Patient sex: F
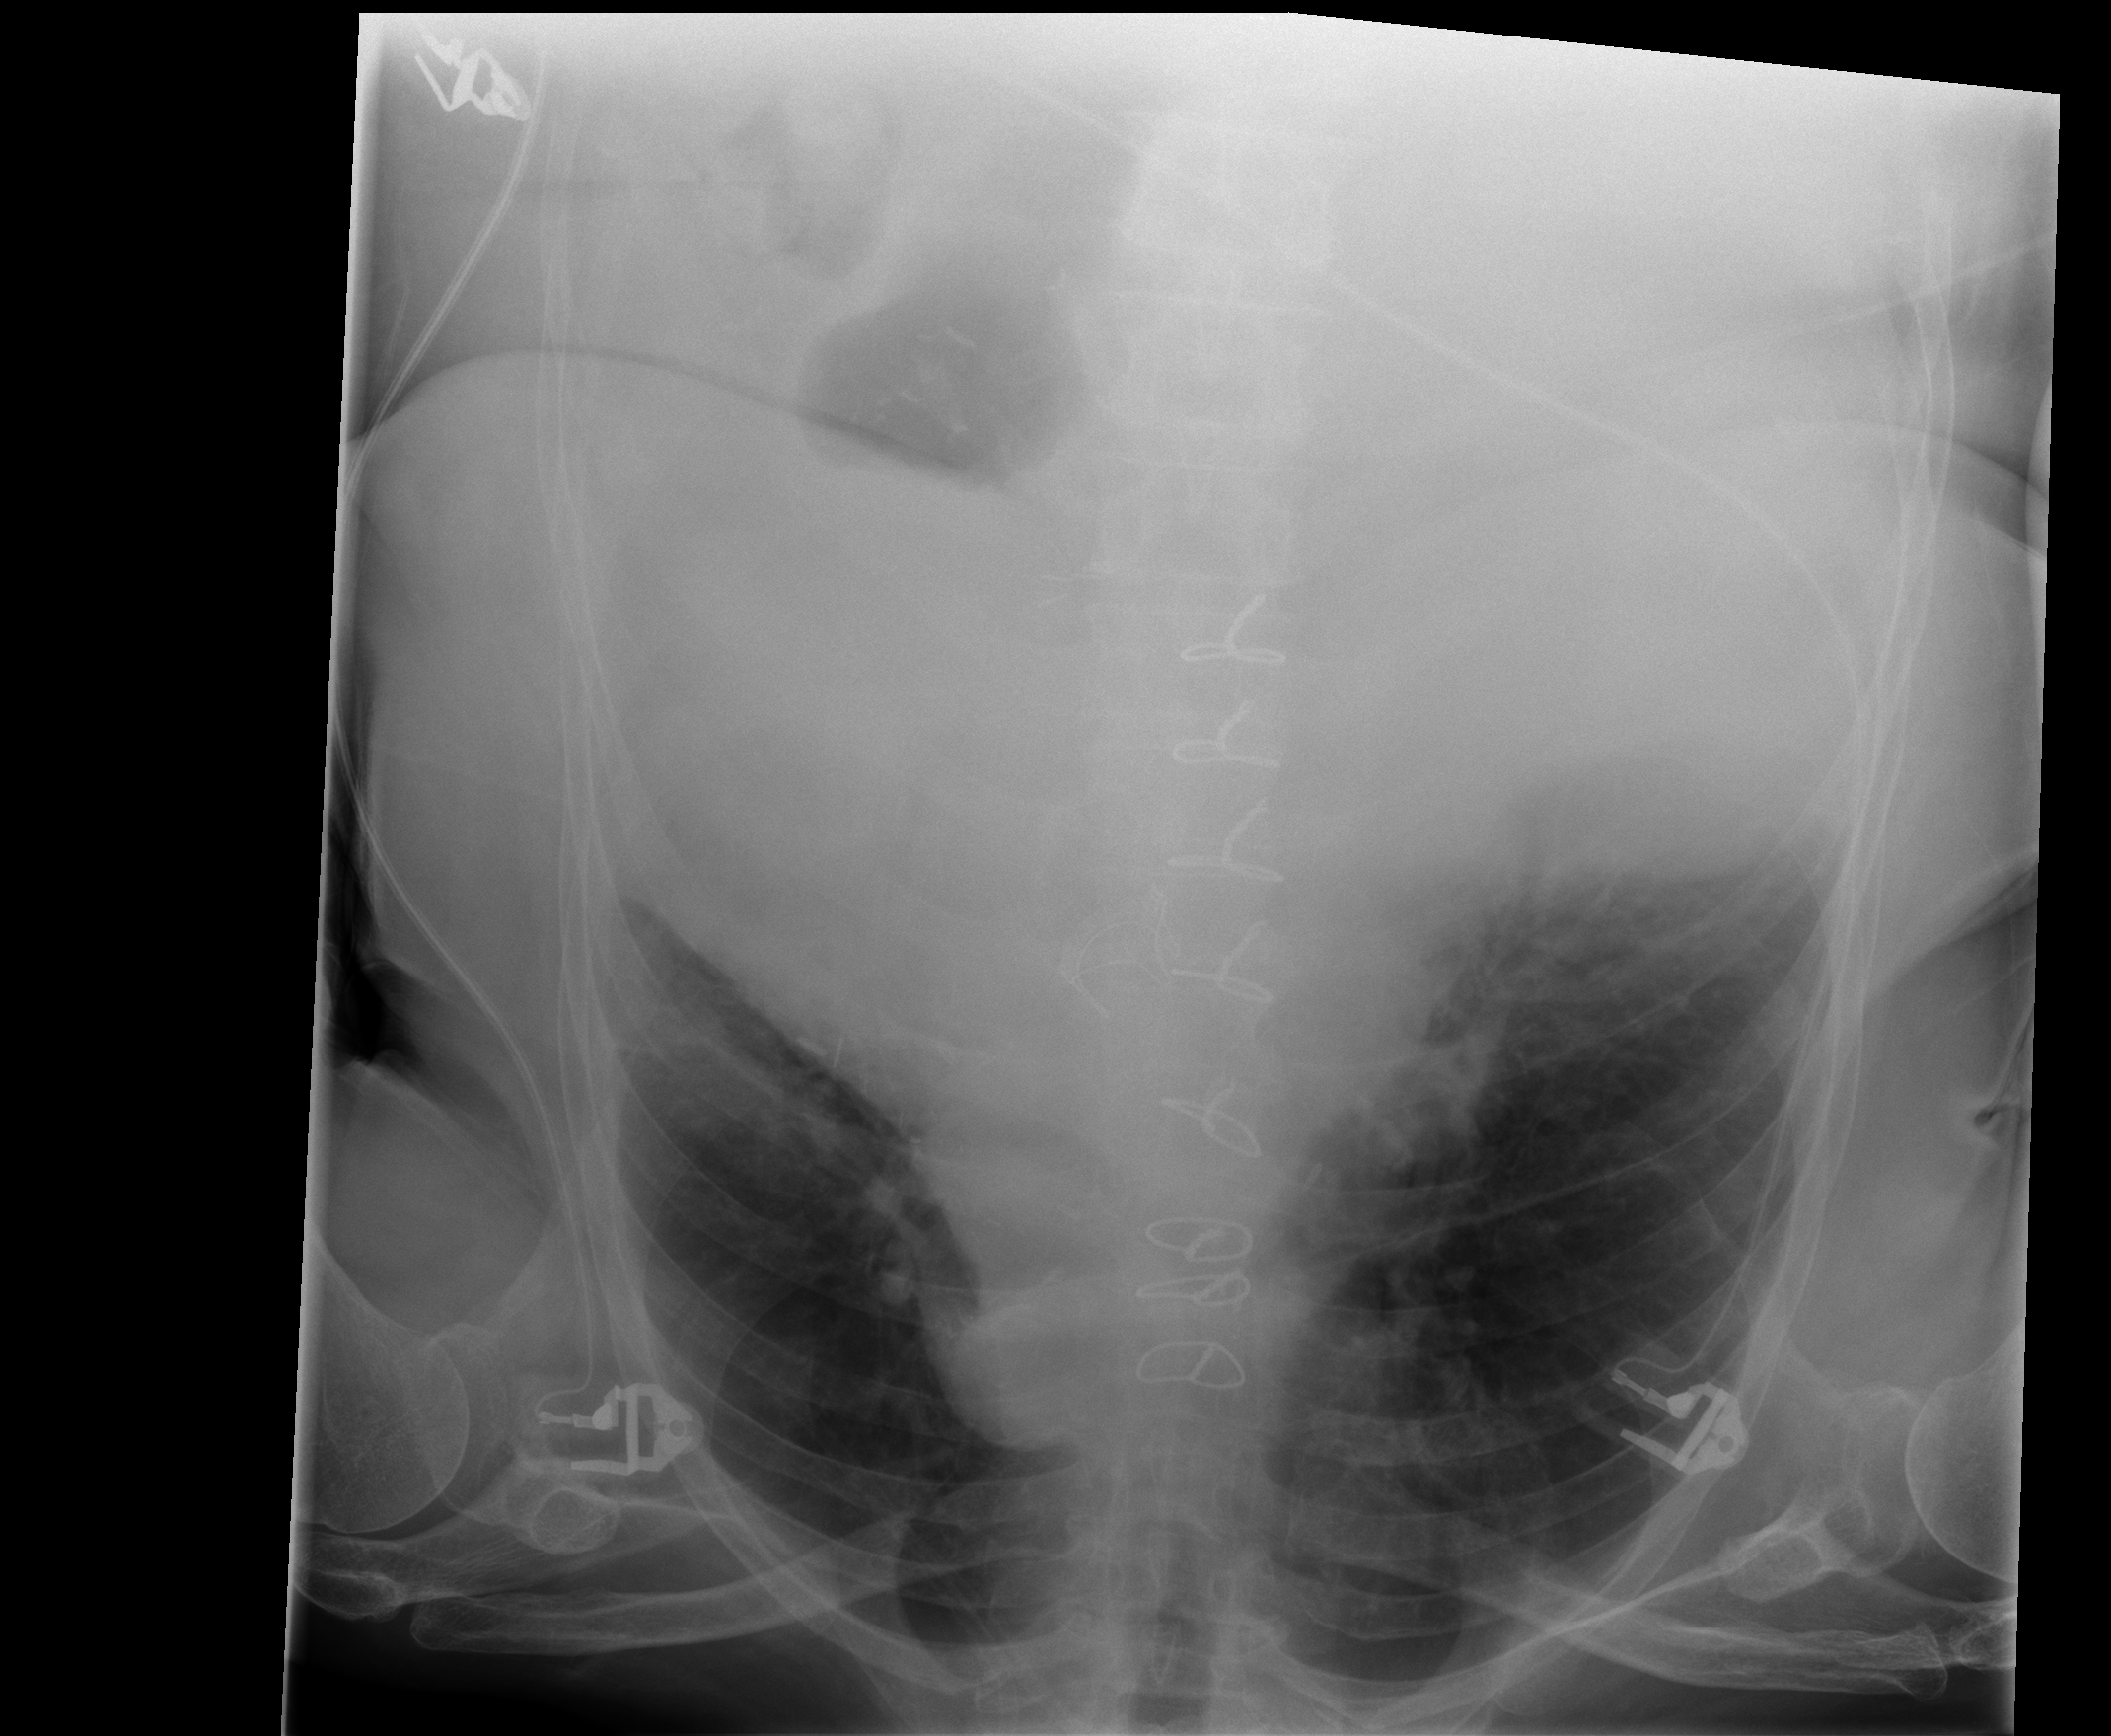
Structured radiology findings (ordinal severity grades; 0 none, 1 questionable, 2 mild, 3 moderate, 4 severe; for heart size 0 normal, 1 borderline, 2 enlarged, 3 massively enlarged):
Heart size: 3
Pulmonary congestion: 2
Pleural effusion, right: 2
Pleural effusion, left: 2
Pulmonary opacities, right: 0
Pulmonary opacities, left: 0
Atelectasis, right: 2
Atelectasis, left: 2